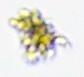
Label: Detritus